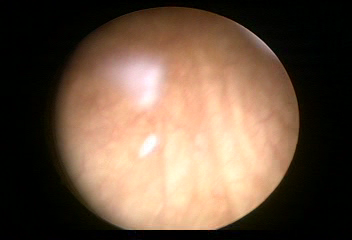
Modality: WLC
Class: Normal mucosa
Bladder cancer association: No